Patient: sex M, age 66
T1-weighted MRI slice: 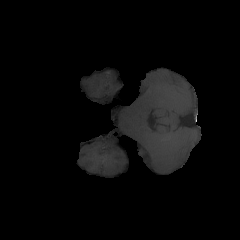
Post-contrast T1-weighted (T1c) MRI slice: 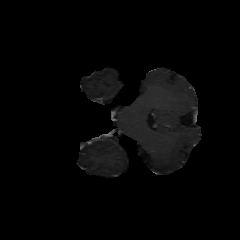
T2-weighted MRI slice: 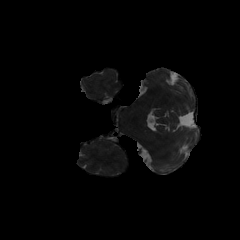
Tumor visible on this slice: no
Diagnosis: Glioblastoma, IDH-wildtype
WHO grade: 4